Question: Count the number of objects in the diagram.
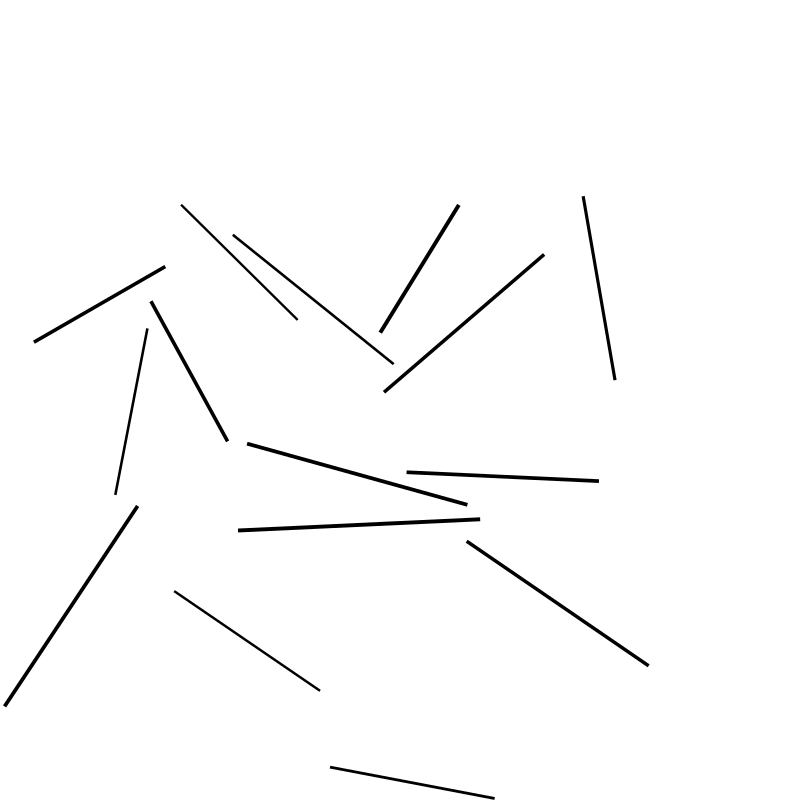
Answer: 15